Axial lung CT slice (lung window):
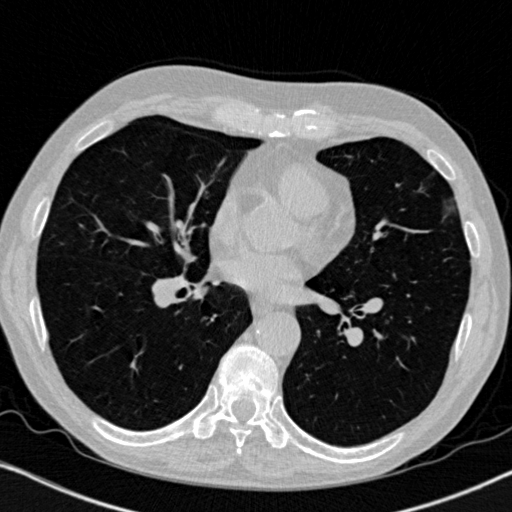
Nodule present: no